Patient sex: M
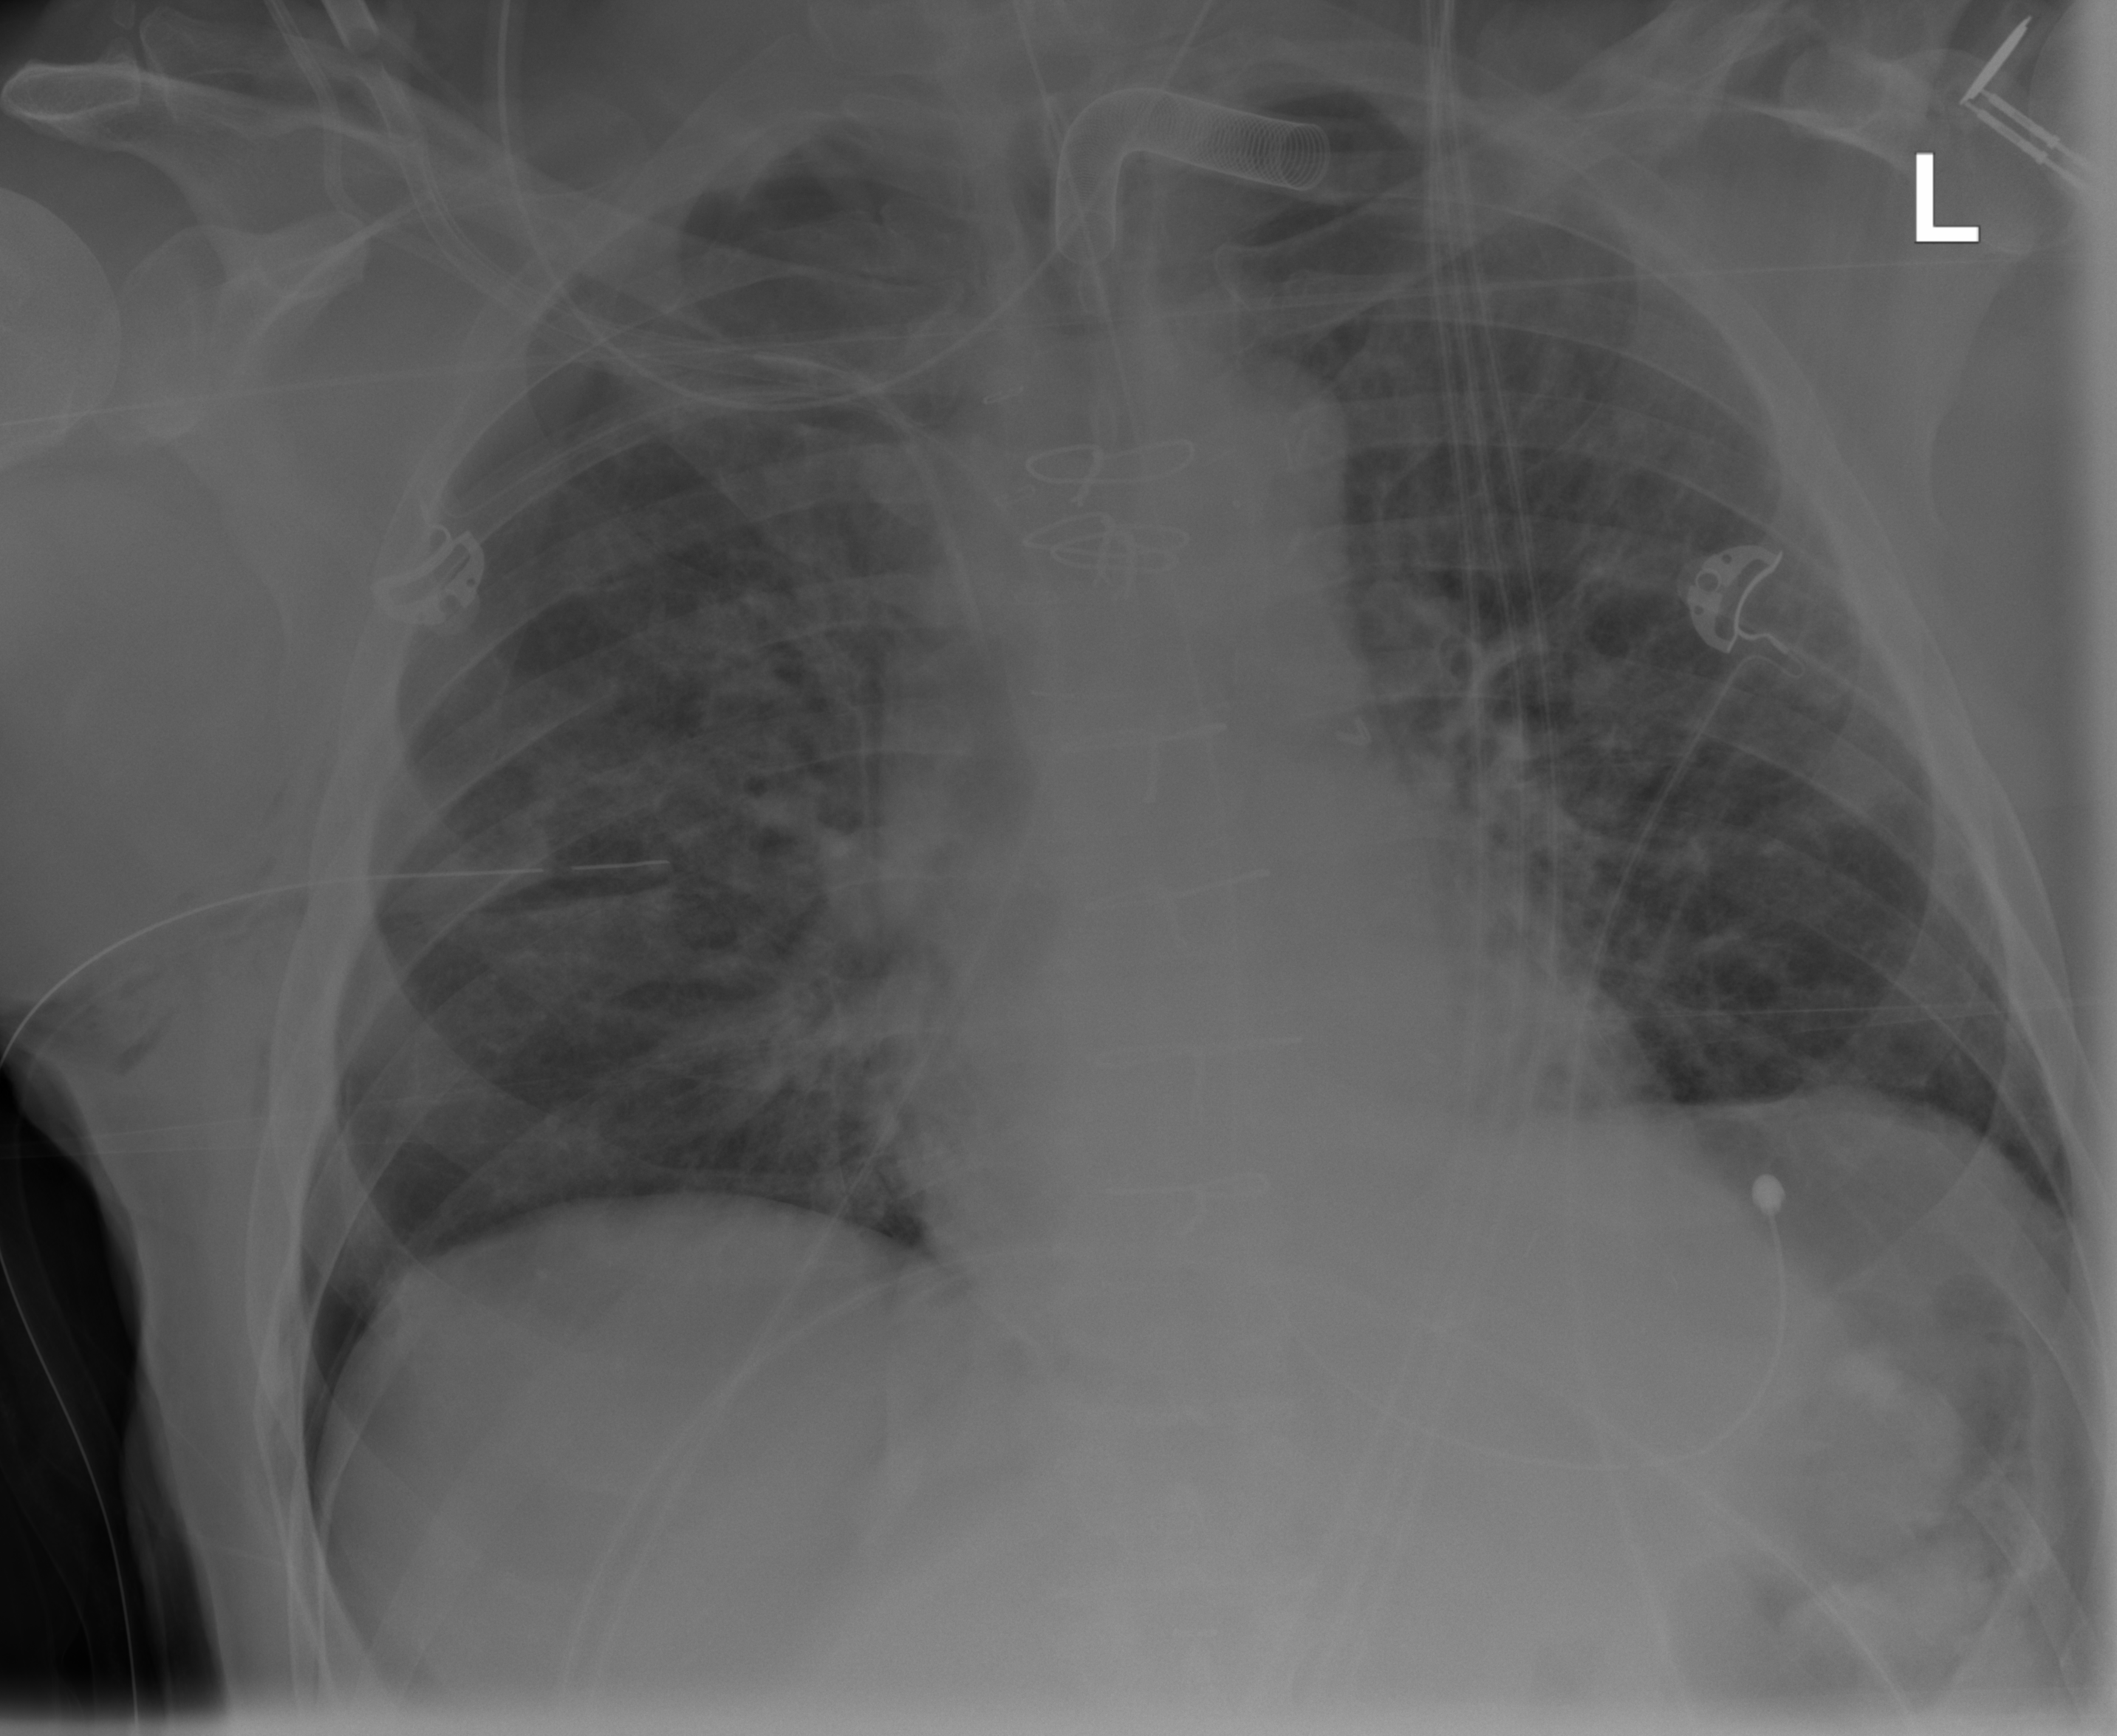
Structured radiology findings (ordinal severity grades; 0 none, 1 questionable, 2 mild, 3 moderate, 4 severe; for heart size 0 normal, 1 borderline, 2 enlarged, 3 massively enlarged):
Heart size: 0
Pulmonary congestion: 2
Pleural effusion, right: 0
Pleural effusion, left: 0
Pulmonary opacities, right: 0
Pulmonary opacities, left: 0
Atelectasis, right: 1
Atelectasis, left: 1